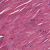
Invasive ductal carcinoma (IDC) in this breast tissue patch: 1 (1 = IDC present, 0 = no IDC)